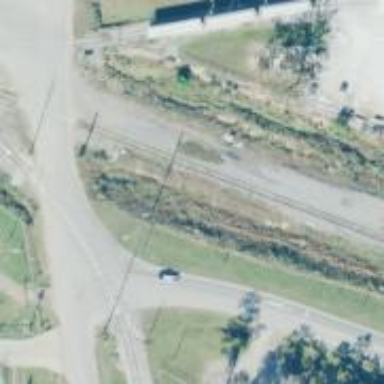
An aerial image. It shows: Power pole.